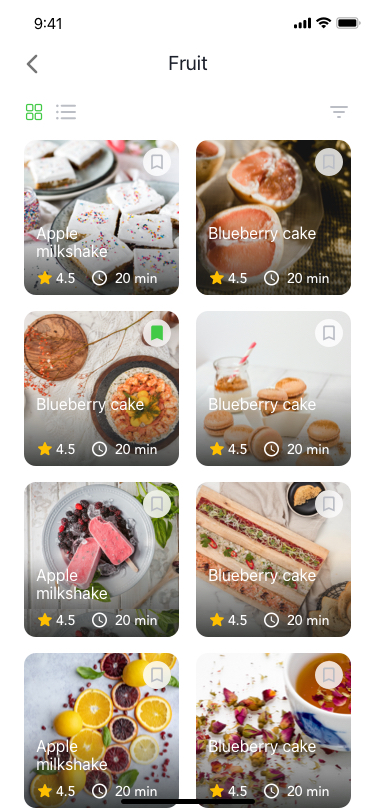
Text in this UI design:
Fruit
20 min
Apple milkshake
4.5
20 min
Apple milkshake
4.5
20 min
Apple milkshake
4.5
20 min
Blueberry cake
4.5
20 min
Blueberry cake
4.5
20 min
Blueberry cake
4.5
20 min
Blueberry cake
4.5
20 min
Blueberry cake
4.5